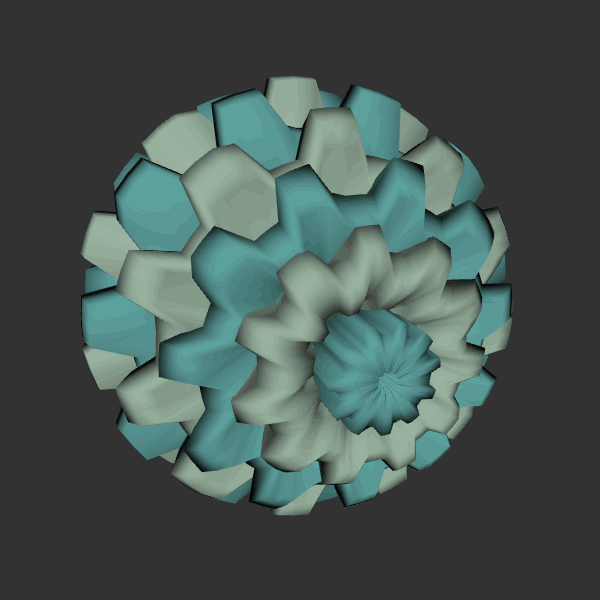
Background: dark